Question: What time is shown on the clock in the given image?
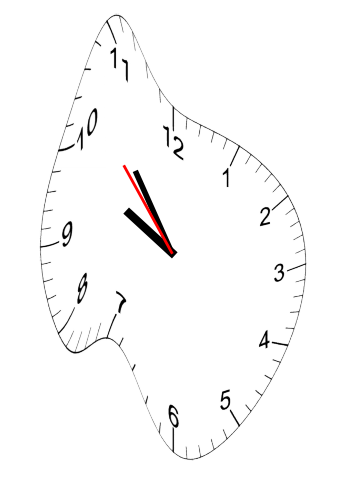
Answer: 09:53:53